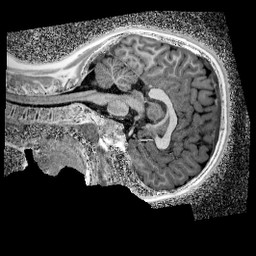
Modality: UNIT1_denoised
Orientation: sagittal
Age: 10
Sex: male
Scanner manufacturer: siemens
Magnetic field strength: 3 T
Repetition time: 4 s
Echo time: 0.00299 s